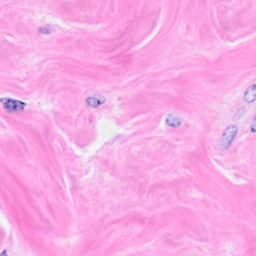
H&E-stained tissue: Breast